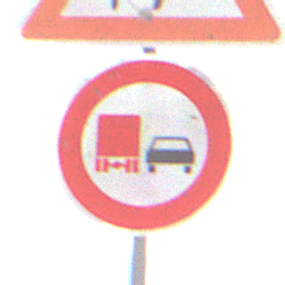
Verkehrszeichen: UeberholverbotKraftfahrzeuge
Zusatzzeichen oben: KinderRechts
Umgebung: Outdoor, Nature
Tageszeit: MorningAfternoon
Wetter: Overcast
Licht: Natural
Jahreszeit: Winter
Kontrast: LowContrast